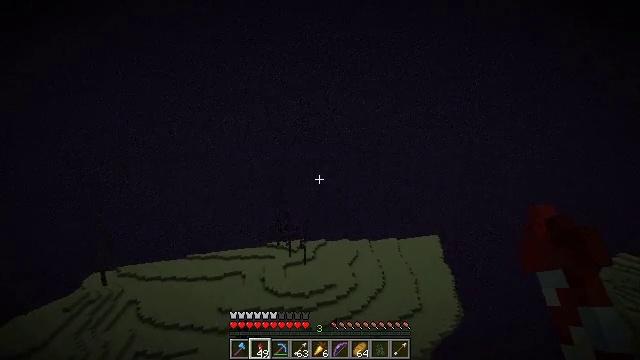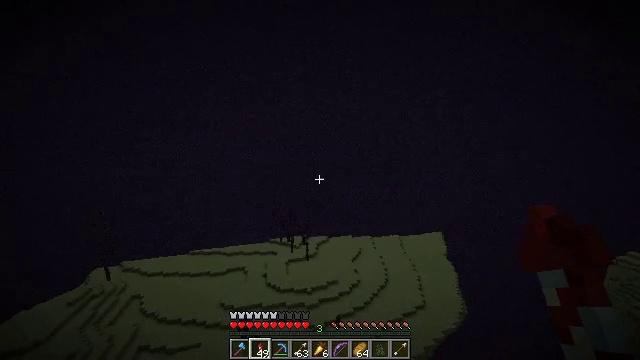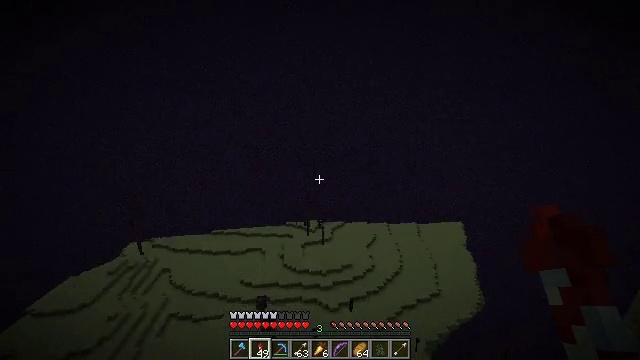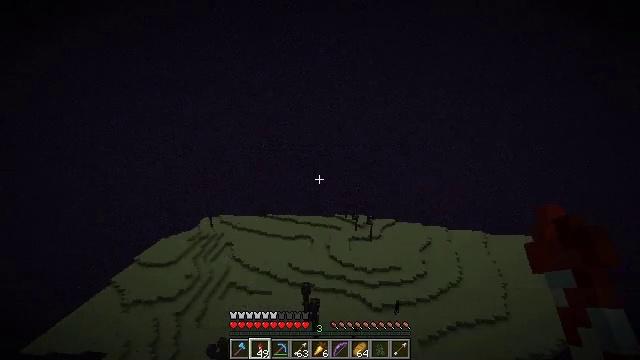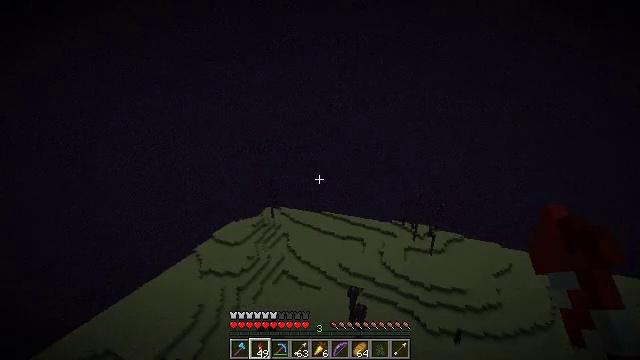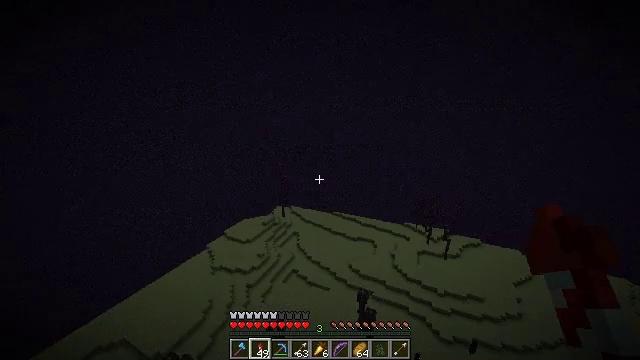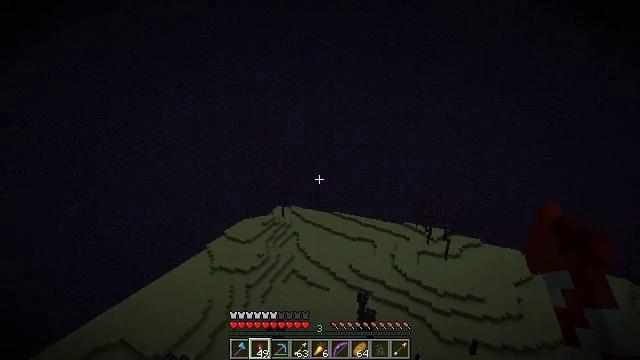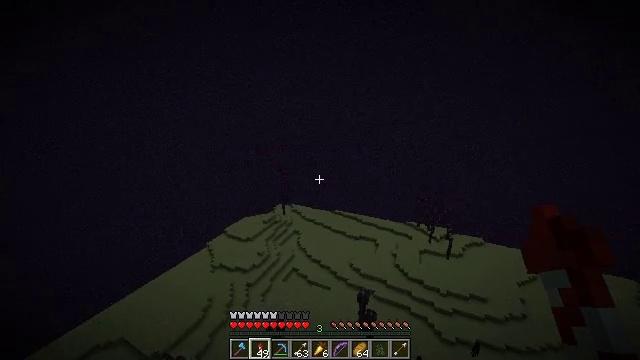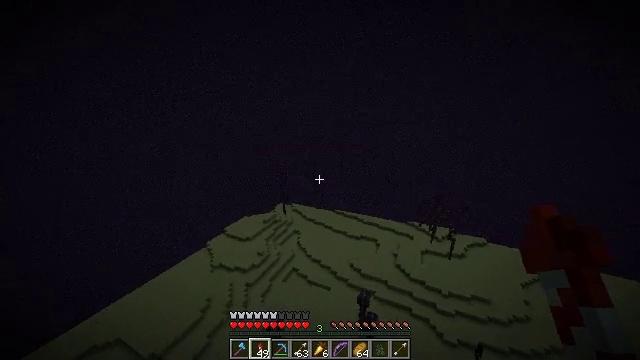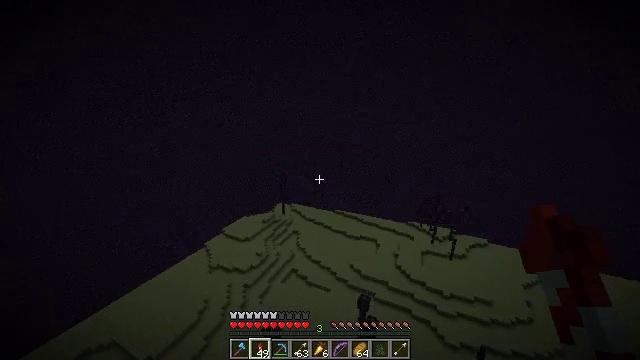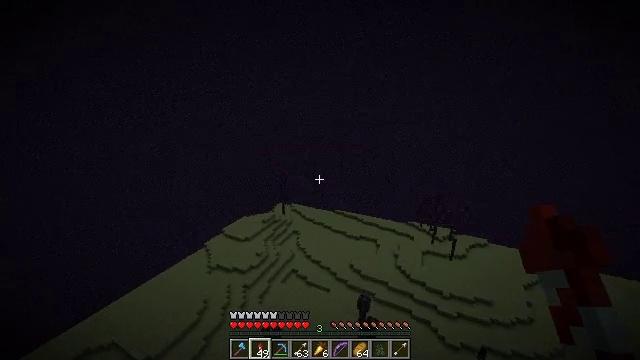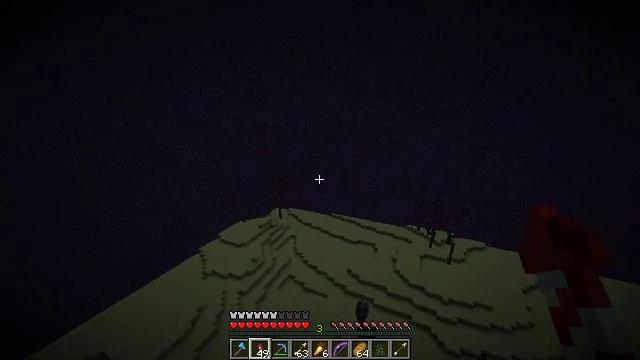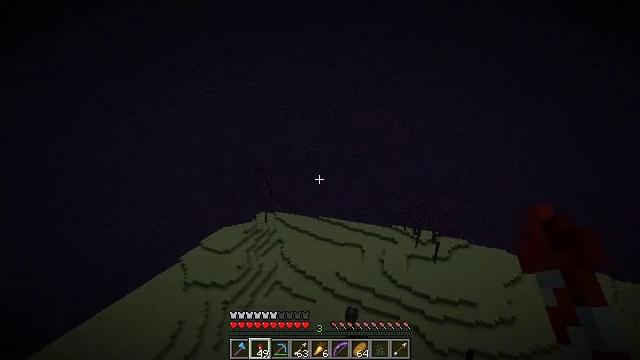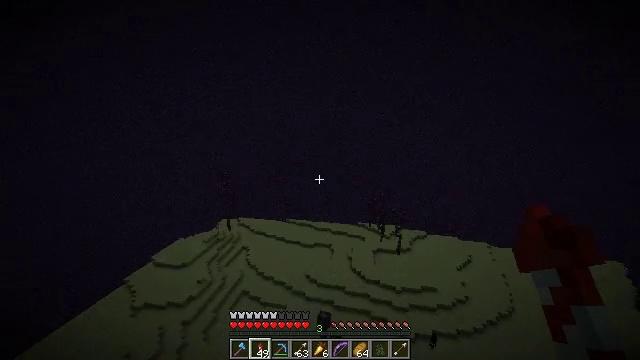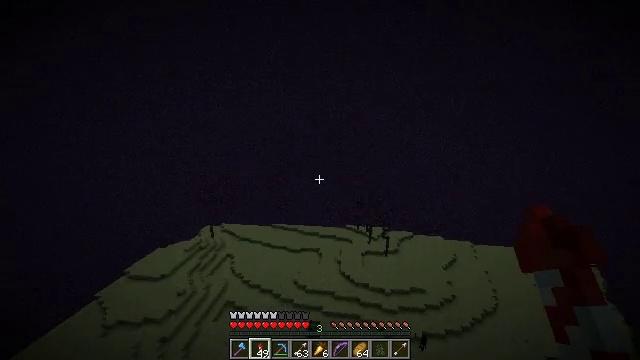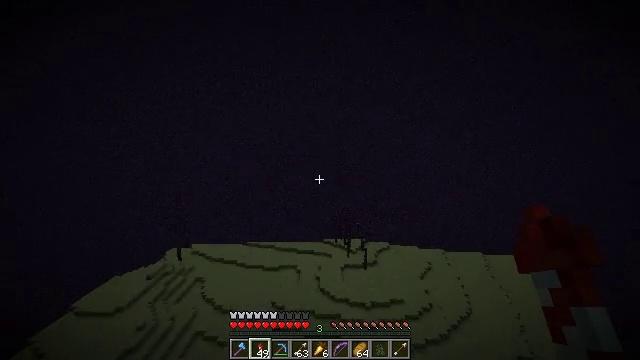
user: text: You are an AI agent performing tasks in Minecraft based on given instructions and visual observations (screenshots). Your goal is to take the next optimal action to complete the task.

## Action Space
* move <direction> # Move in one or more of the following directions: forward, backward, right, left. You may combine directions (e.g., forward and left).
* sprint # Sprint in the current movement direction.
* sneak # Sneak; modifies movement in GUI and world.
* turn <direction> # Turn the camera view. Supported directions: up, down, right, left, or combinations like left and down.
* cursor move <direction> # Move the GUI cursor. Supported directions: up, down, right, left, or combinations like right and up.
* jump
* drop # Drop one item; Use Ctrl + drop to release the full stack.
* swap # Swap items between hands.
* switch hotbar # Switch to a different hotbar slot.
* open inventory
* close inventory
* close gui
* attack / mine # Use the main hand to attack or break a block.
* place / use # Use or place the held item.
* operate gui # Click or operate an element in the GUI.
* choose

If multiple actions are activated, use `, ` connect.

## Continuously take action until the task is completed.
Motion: motion action
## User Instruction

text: Drop a firework rocket.
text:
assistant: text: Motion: move forward, sprint, jump
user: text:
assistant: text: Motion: move forward, sprint, turn left and down, jump
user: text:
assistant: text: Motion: move forward, sprint, turn left and down, jump
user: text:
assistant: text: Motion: move forward, sprint, turn left, jump
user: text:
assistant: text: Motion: move forward, sprint, turn left, jump
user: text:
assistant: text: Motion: move forward, sprint, jump
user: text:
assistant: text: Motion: move forward, sprint, jump
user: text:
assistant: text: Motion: move forward, sprint, jump
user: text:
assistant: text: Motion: move forward, sprint, jump
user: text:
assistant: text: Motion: move forward, sprint, jump
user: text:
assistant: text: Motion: move forward, sprint, turn up, jump
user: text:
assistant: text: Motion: move forward, sprint, turn right, jump
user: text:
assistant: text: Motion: move forward, sprint, turn right, jump
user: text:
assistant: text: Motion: move forward, sprint, turn right, jump
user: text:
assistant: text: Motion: move forward, sprint, turn right and up, jump
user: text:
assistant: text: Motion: move forward, sprint, turn right and up, jump
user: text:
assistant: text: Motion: move forward, sprint, turn right and up, jump
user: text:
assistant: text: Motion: move forward, sprint, turn right and up, jump
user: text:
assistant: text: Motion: move forward, sprint, jump
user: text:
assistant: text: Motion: move forward, sprint, jump
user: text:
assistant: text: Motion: move forward, sprint, jump
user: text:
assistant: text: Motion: move forward, sprint, turn down, jump
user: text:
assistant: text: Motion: move forward, sprint, turn down, jump
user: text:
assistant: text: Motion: move forward, sprint, jump
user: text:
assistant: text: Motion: move forward, sprint, jump
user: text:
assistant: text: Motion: move forward, sprint, jump
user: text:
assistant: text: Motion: move forward, sprint, jump
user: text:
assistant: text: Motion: move forward, sprint, jump
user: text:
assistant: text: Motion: move forward, sprint, jump
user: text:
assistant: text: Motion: move forward, sprint, jump